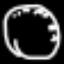
Label: clock